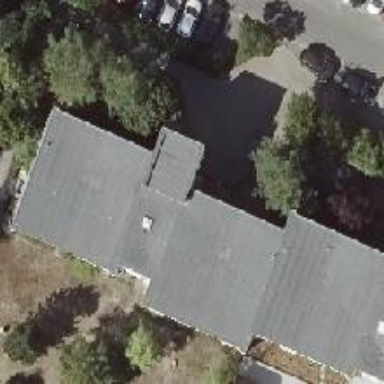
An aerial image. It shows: Social facility that serves as food bank.